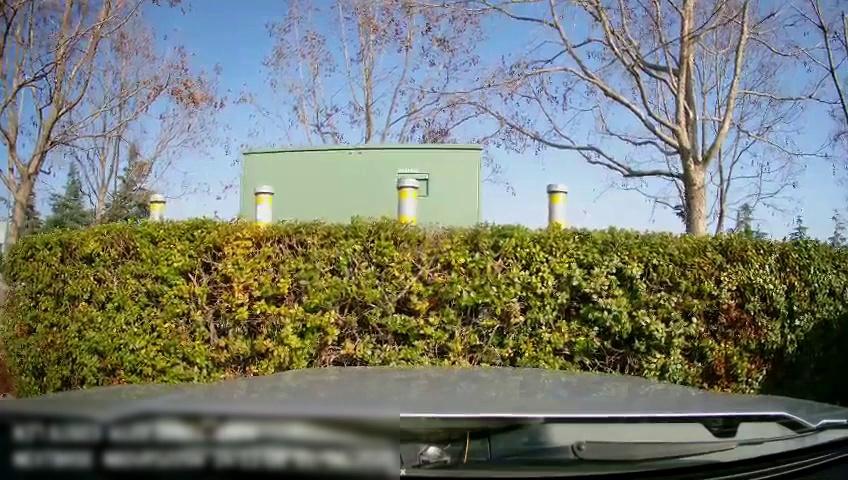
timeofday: Day
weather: Sunny